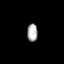
Tissue: prostate
Cell type: T cells
Senescence score: 0.355
Nuclear area (px): 180
Mean DAPI intensity: 173.783